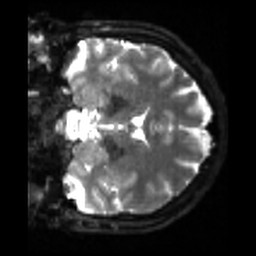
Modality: sbref
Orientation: coronal
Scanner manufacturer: siemens
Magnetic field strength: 3 T
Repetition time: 4 s
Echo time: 0.0594 s